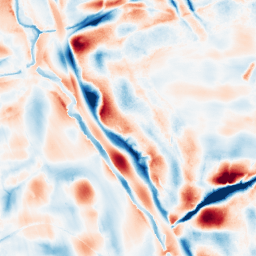
Category: wavelet
Decomposition family: wavelet_biorthogonal
Decomposition parameters: wavelet: bior4.4
level: 5
Upsampling method: regularized
Upsampling parameters: scale: 4
lambda_reg: 0.001
Upsampling scale: 4